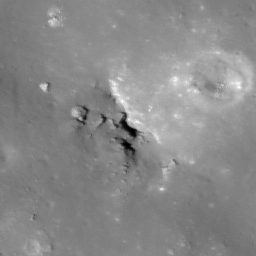
Pit: Copernicus 8
Host crater: Copernicus
Host type: impact_melt
Lunar coordinates: latitude 10.146, longitude 339.937